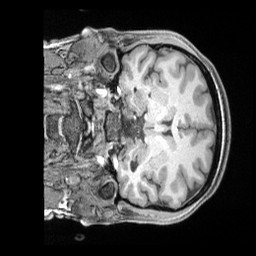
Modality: T1w
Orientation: coronal
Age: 32
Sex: female
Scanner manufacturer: siemens
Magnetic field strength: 3 T
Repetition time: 2 s
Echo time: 0.00211 s